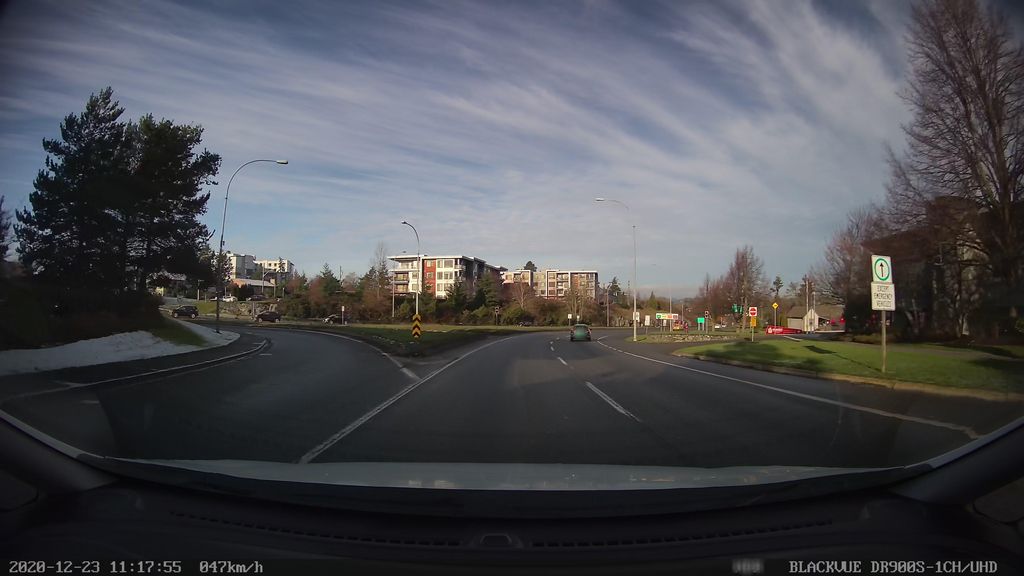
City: victoria